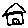
Label: house